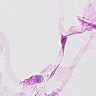
Metastatic tissue present: no